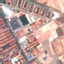
Land use / land cover: Industrial